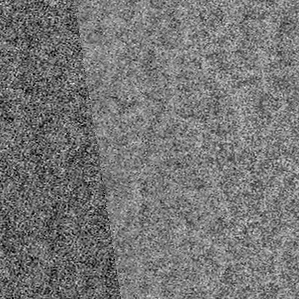
Label: frost